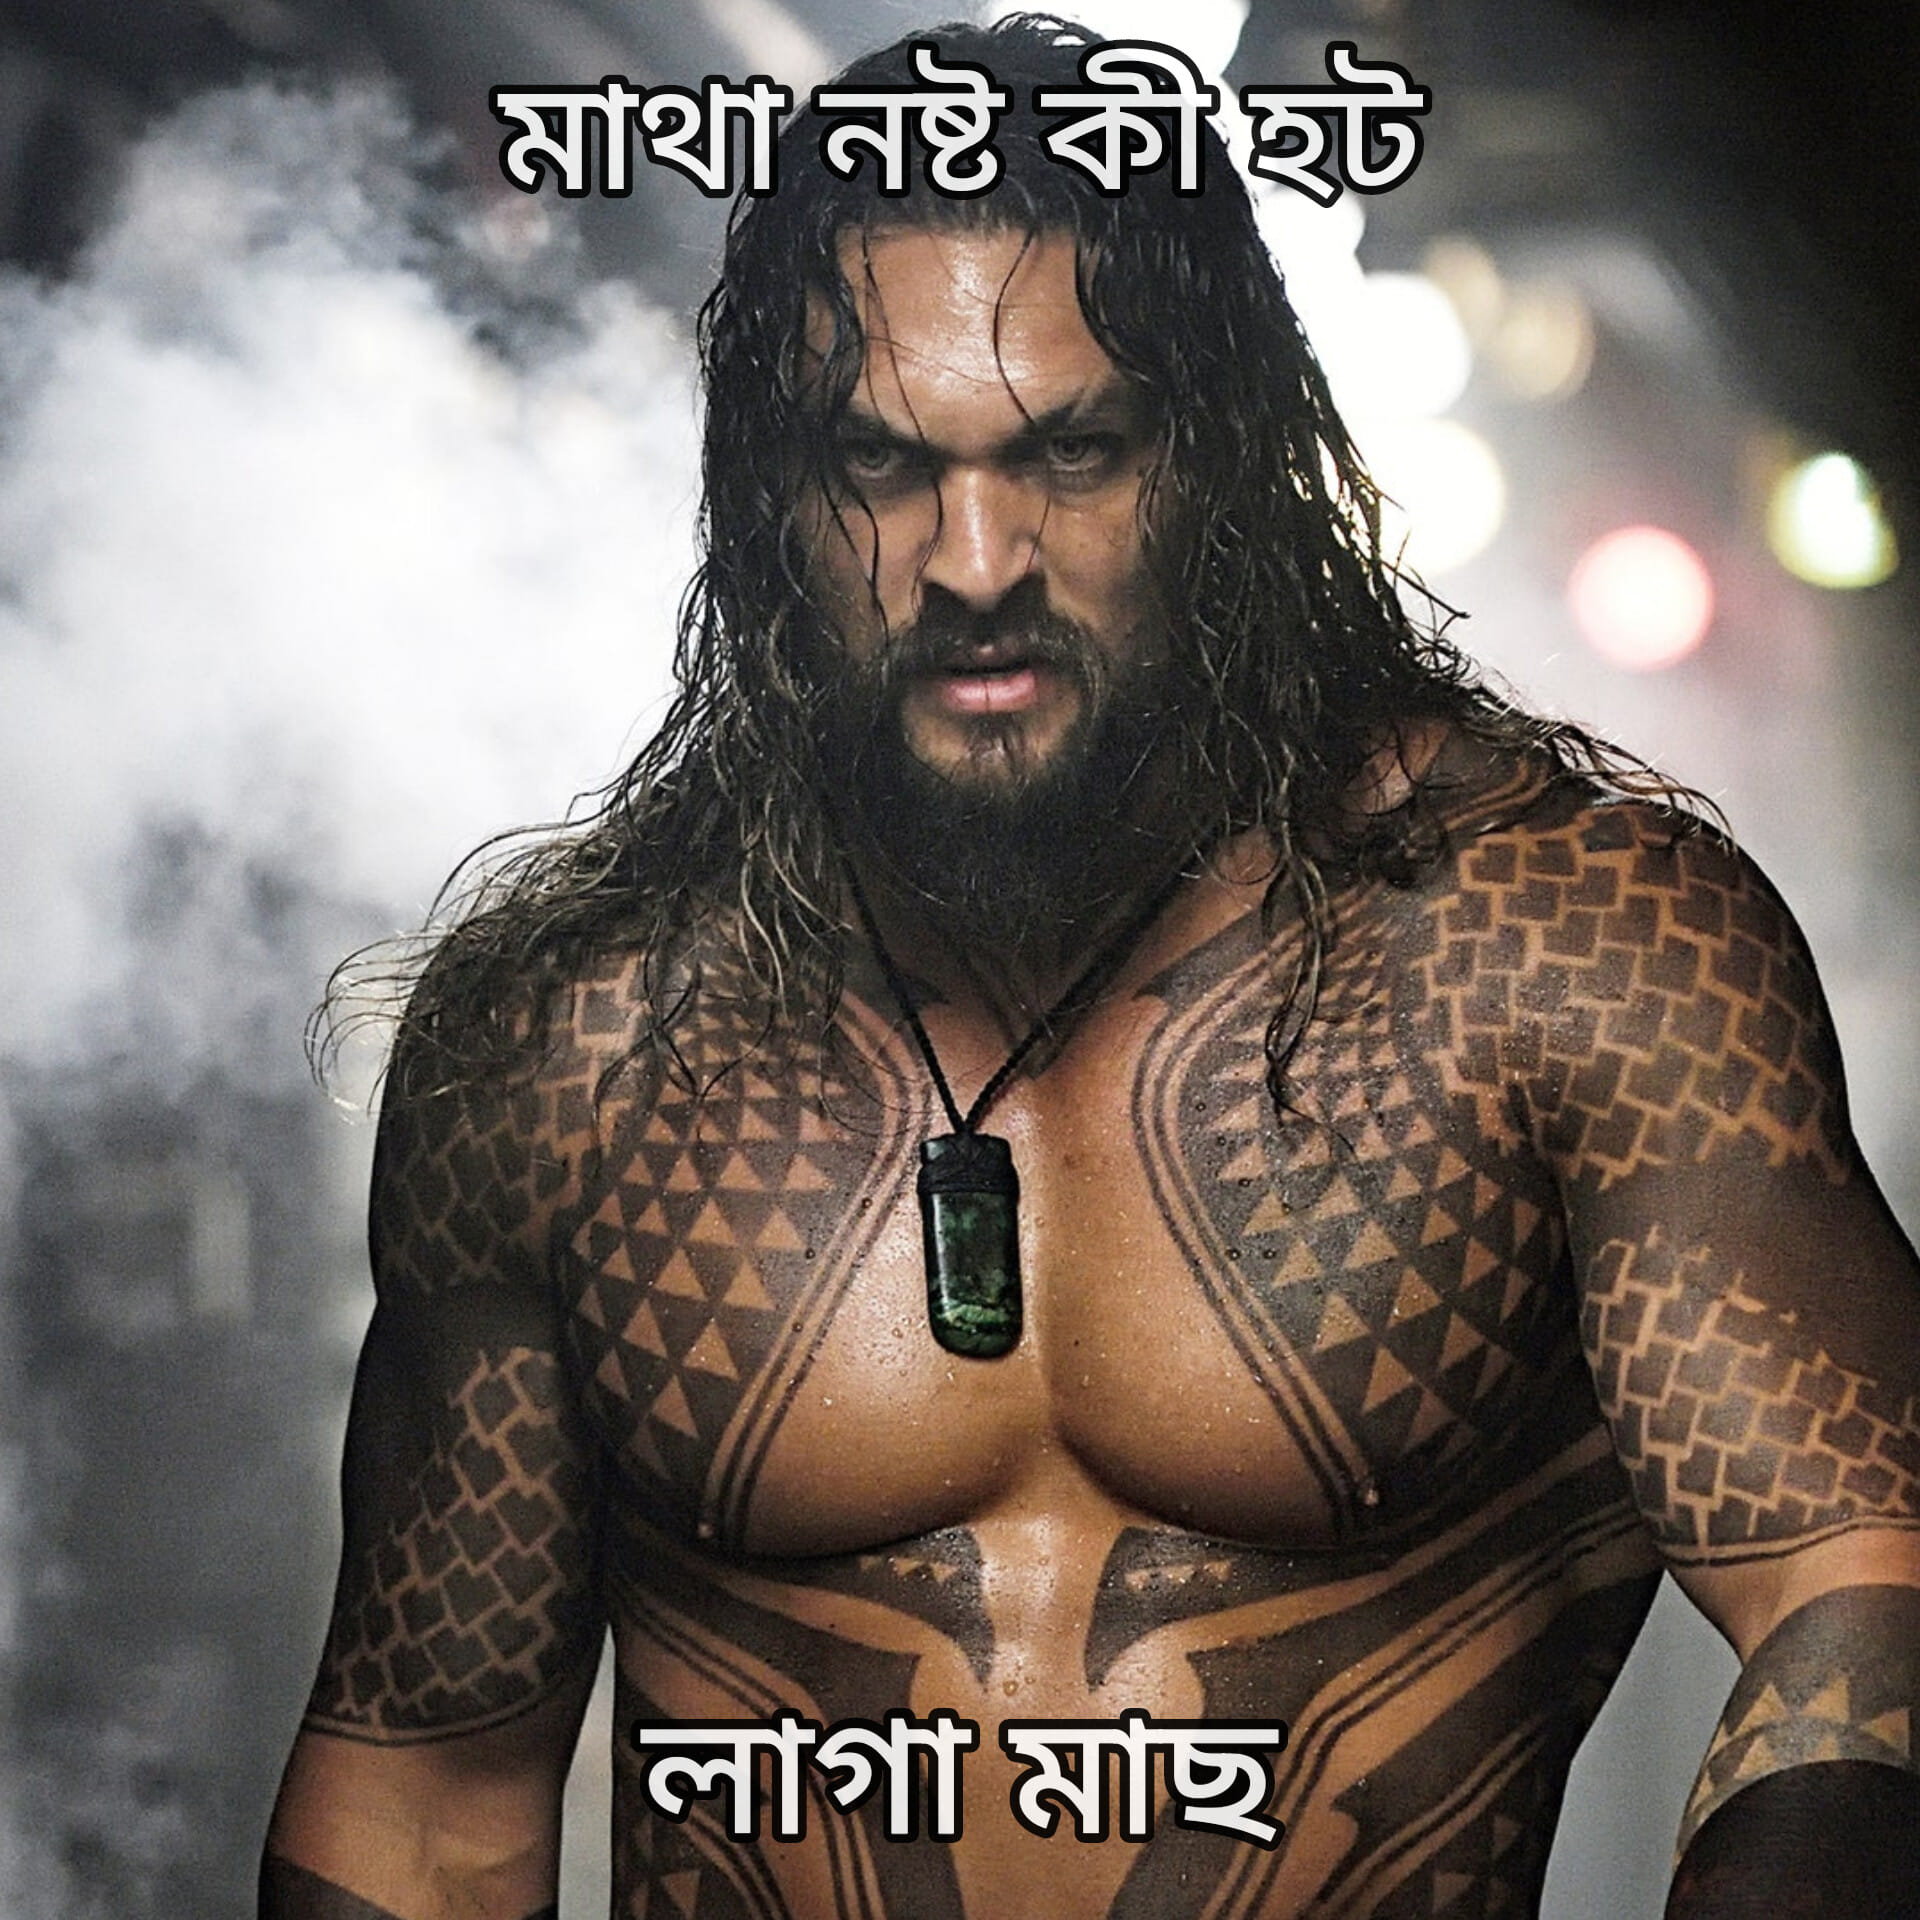
Text: মাথা নষ্ট কী হট লাগা মাছ
Label: Non Hate